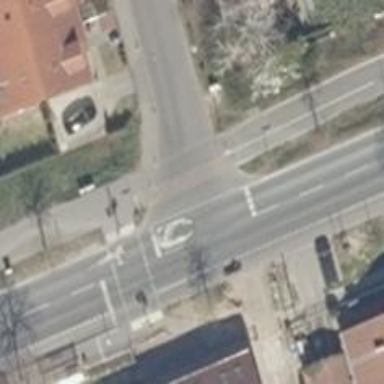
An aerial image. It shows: Asphalt path with both cycleway and footway also surfaced with asphalt.